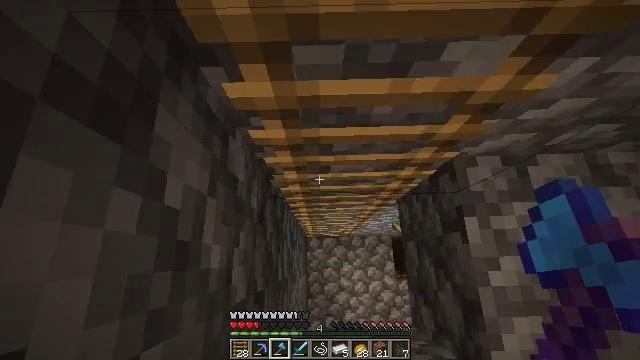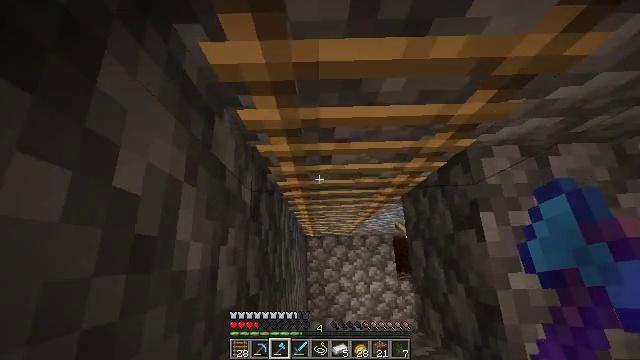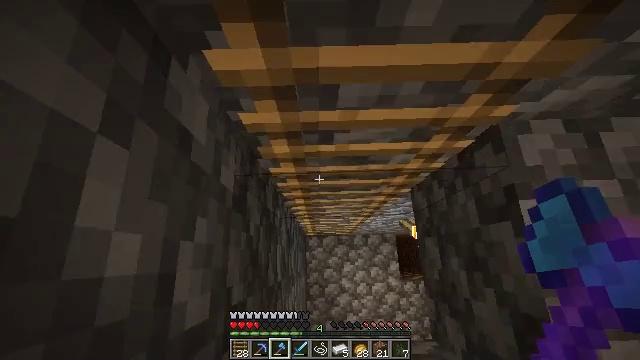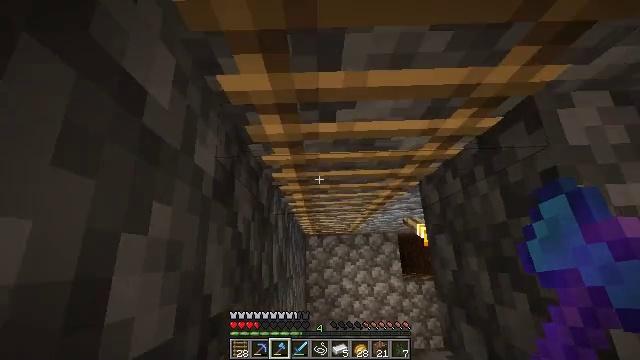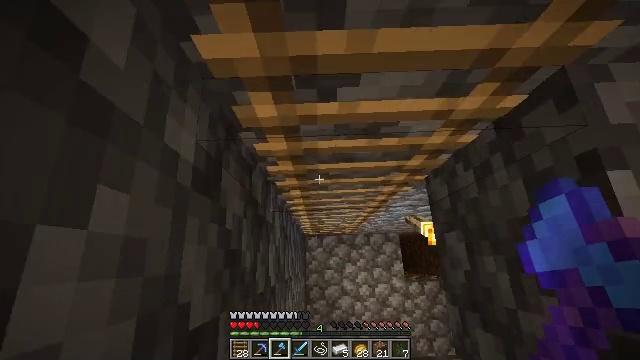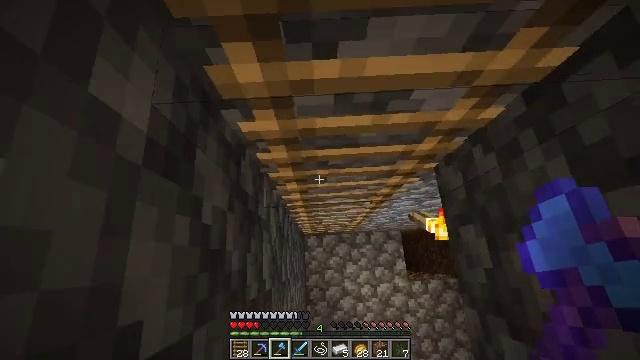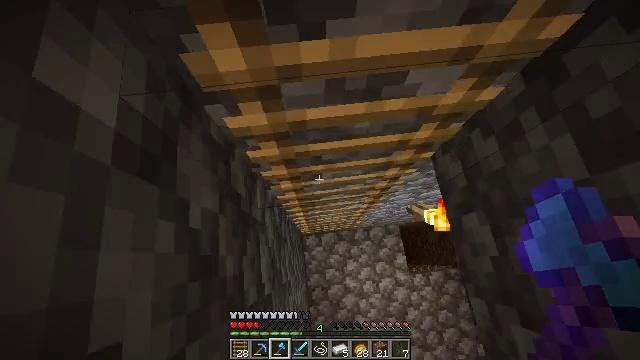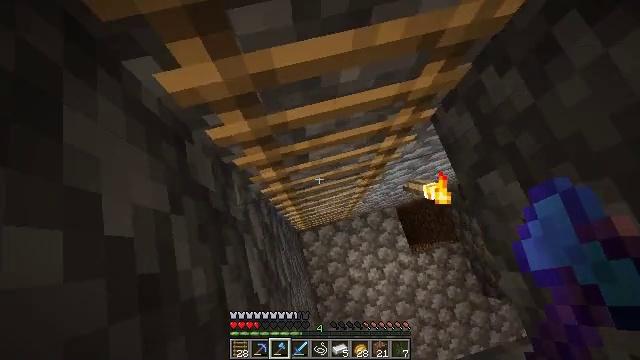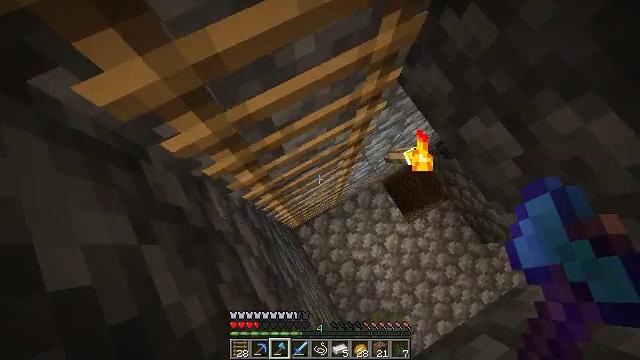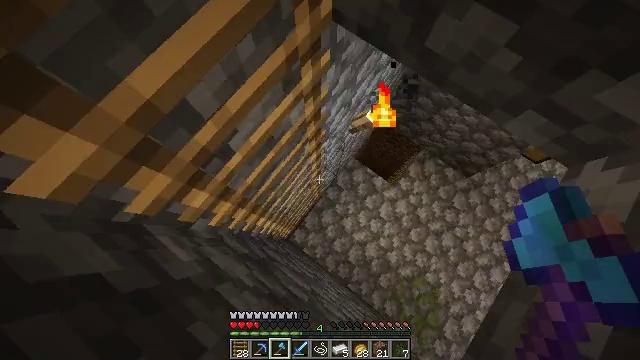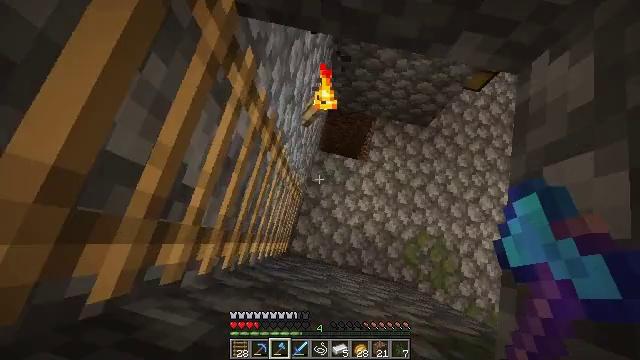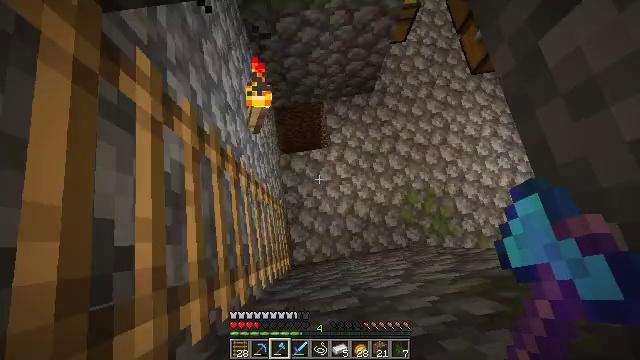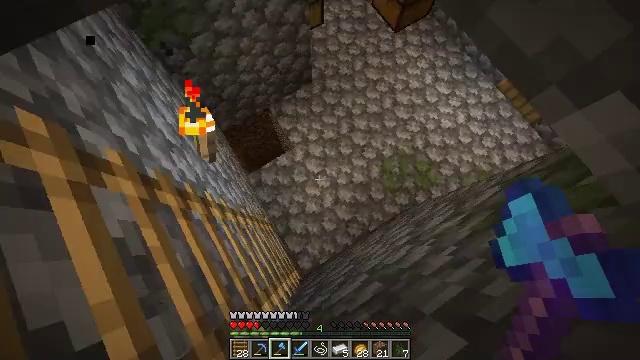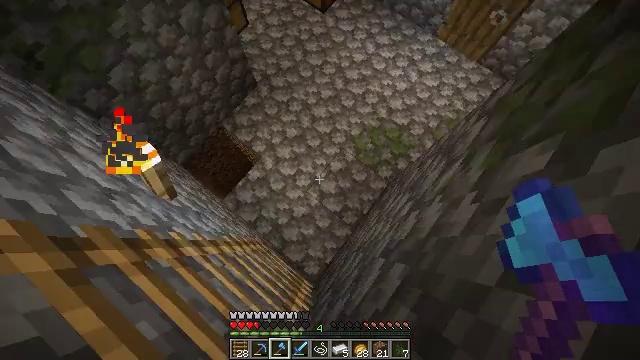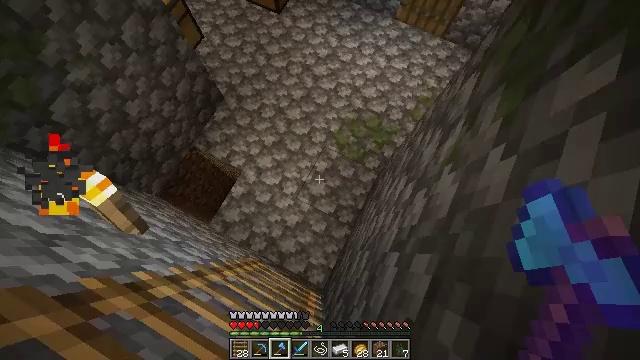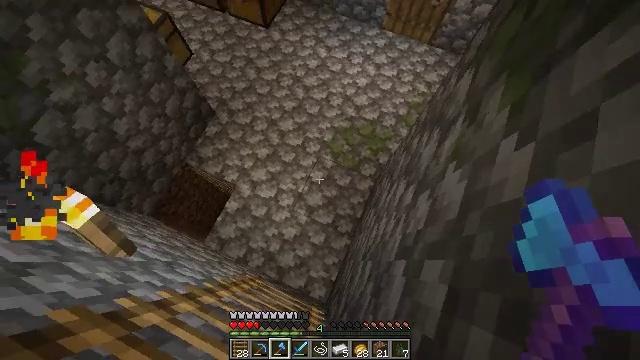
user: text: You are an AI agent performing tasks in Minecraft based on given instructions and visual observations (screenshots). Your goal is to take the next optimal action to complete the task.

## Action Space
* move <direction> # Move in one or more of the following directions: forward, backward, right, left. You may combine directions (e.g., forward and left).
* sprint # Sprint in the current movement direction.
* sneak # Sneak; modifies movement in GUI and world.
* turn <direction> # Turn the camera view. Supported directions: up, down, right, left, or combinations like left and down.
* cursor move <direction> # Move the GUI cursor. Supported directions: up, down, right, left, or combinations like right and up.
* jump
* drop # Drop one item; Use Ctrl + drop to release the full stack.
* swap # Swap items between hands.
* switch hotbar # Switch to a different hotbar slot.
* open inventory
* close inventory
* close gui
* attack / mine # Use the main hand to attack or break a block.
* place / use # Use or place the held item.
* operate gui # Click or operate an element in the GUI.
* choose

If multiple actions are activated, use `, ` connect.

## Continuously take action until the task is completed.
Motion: motion action
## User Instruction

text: Combine spruce planks and sticks to craft a spruce fence.
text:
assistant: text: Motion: no_op
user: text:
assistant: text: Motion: no_op
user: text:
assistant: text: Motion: no_op
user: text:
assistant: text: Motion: no_op
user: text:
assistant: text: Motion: turn right
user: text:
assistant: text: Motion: turn right
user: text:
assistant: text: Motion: turn right and down
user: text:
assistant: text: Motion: turn right and down
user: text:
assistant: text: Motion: turn right
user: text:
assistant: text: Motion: turn right
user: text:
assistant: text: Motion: turn right
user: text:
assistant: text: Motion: turn right
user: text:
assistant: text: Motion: turn right
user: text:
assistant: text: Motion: turn right and up
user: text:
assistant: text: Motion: turn right and up
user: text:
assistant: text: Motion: turn left
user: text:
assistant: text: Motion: no_op
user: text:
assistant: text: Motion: no_op
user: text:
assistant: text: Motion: no_op
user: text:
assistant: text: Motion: no_op
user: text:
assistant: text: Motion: no_op
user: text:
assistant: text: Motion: turn right and up
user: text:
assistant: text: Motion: turn right
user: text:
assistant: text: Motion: turn right and up
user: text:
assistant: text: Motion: turn right and up
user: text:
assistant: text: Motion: turn right and up
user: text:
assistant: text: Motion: move forward, turn right and up
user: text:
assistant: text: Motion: move forward, turn up
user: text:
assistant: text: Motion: move forward, turn up
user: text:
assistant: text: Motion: move forward